Aerial crown-view tile of a tropical tree (Barro Colorado Island, Panama), acquired 20250818:
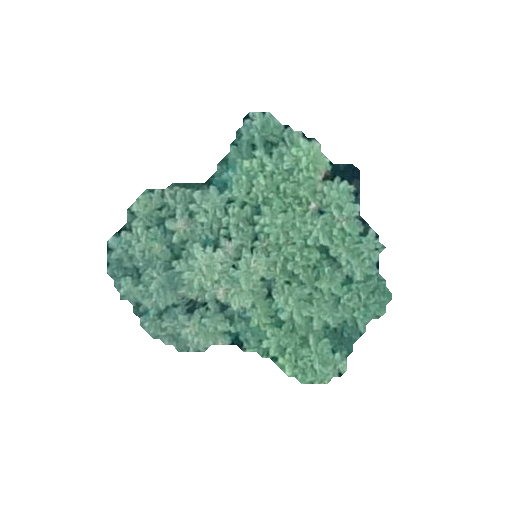
Species: Jacaranda copaia
GBIF accepted scientific name: Jacaranda copaia
Crown area: 69.708 m²